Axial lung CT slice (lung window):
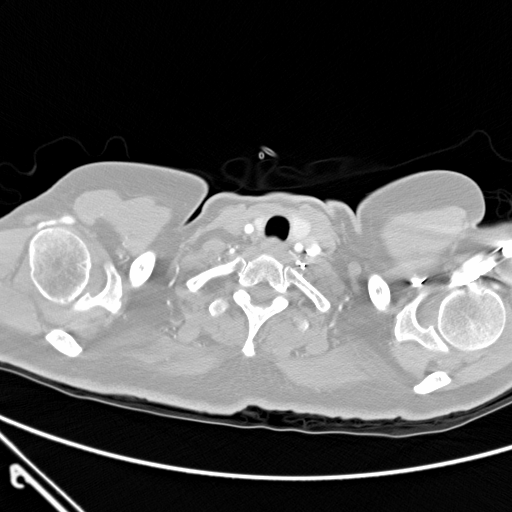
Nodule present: no